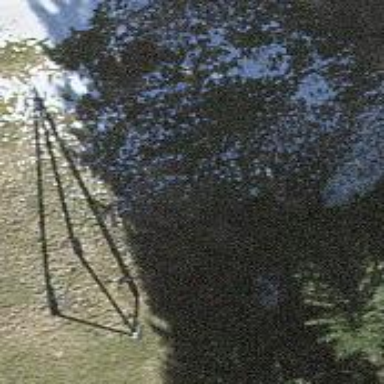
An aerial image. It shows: Power pole.